Магнитные ловушки повсеместно используются в науке для удержания различных объектов и изоляции их от внешних воздействий. Этот эксперимент посвящен изучению одного из типов магнитных ловушек.
Часть A. Поле дипольной линии (5.0 баллов) Введем систему координат с началом в центре магнита и осью $Ox$, направленной вдоль вектора намагниченности магнита $\vec M$. Вектор $\vec M$ во всех точках внутри магнита одинаков и направлен как на рисунке.
Снимите зависимость $B(x)$. Проведите измерения в точках на оси $Ox$ во всем диапазоне $15~\text{мм} \leq x \leq 100~\text{мм}$. Для закрепления магнита на столе в удобном положении можно использовать опоры от подставки и клейкую массу. Пересчет напряжения в индукцию поля в этом пункте не требуется. В пределе $x \to \infty$ (т.е. в «дальнем поле») магнитное поле $B(x)$ совпадает с полем точечного магнитного диполя, однако при небольших $x$ (в «ближнем поле») справедлива другая зависимость, в которой $n$ — неизвестное положительное число: \begin{cases} B(x) \propto 1/x^n, & x \sim 1~\text{см} \quad \text{ближнее поле}\\ B(x) \propto 1/x^3, & x \to \infty \quad \text{дальнее поле} \end{cases}
Запишите точную формулу $B(x)$ для точечного магнитного диполя.
Постройте график $(-\ln B)$ от $\ln x$ для всего диапазона измеренных значений. При каком характерном $x_{crit}$ сменяется характер зависимости?
По построенному в пункте графику определите величину $n$. графику определите величину $n$. графику определите величину $n$.
Часть B. Равновесие по вертикали (5.0 баллов) Попросите дежурного выдать вам второй магнит. Соберите установку, изображенную на рисунке.  Установите подставку с магнитами на наклоняемый столик. Регулировочными винтами добейтесь горизонтальности его поверхности, контролируя ее с помощью пузырькового уровня. Подготовьте по одному отрезку длины $\approx10~\text{мм}$ грифелей каждого диаметра $d$. С помощью пинцета аккуратно положите любой из них в «желоб» между магнитами. Пронаблюдайте «левитацию», ее устойчивость, затухание различных видов колебаний. Проверьте, что колебания происходят вблизи середины магнитов, и если это не выполняется и грифель «уезжает» в сторону одной из опор, подкорректируйте наклон столика. Когда грифель остановится в положении равновесия, по шкале на одной из опор можно определить глубину $h$ (в миллиметрах), на которую он погружен относительно верхних точек магнитов. Будьте внимательны и хорошо подумайте, к какой линии шкалы относится подпись «-3».
Постройте линеаризованный график в таких координатах, чтобы по наклону графика определить намагниченность $M$ магнита (магнитный момент единицы объема). Рассчитайте численное значение величины $M$.
Измерьте зависимость $h(d)$. Укажите погрешности измерений, учитывая, что точность изготовления каждого грифеля $\Delta d = \pm 0.05~\text{мм}$. Опишите вид зависимости $h(d)$. Строить график не требуется.
В листе ответов отметьте, каким материалом является графит, в соответствии с наблюдаемыми эффектами: диамагнитным, парамагнитным или ферромагнитным. Объясните ваш выбор.  В зазоре между магнитами во всех точках на оси $Oy$ (см. рис.) магнитное поле направлено вдоль оси $Ox$ и задаётся некоторой функцией $B(y)$. Считайте известным, что в однородном магнитном поле $B$ у цилиндра (графитового грифеля) появляется намагниченность $M_\text{гр}=\cfrac{2}{\mu_0} \cfrac{\chi}{\chi + 2} B$. Поле магнитов в области нахождения грифеля можно считать однородным. Энергию грифеля, который в магнитном поле приобрел магнитный момент $\vec{m}_\text{гр}$, можно вычислить как $U=-\cfrac{1}{2}\left( \vec{m}_\text{гр} \cdot \vec B \right)$.
Выразите вертикальную силу $F(y)$, действующую на намагнитившийся грифель со стороны магнитного поля, через функцию $B(y)$ и величины $\chi$, $\mu_0$, $r$ и $l$. Выражение, содержащее другие величины, не будет засчитываться. Далее считайте известным явный вид функции $ B(y) = \cfrac{\mu_0 M R^2}{a^2} \cdot \cfrac{1-u^2}{\left( 1+u^2 \right) ^2}$, где $u=\cfrac{y}{a}$.
Получите окончательное выражение для $F(u)$ через величины $\chi$, $\mu_0$, $M$, $r$, $l$, $R$, $a$, $u$. Выражение, содержащее другие величины, не будет засчитываться.
Запишите, как выражается $u$ через измеренную величину $h$ и какое численное значение $u$ вы будете использовать в расчетах.
Часть C. Равновесие по горизонтали и горизонтальные колебания. Двугорбый потенциал (7.0 баллов) При $x=0$ и фиксированной вертикальной координате $y$ магнитное поле имеет слабую зависимость от координаты $z$. За счет этой зависимости потенциальная энергия грифеля (в расчете на единицу его массы) $U(z)$ в магнитном поле при фиксированном $y$ имеет вид «двугорбого потенциала», у которого есть провал глубины $\Delta U$ в центре и максимумы на координатах $\pm z_{max}$. При $|z|>z_{max}$ потенциал очень резко убывает. \textit{Примечание:} В этой части задачи измерения проводятся только с грифелем диаметра $d=0.5~\text{мм}$.  Используйте грифель с параметрами $d=0.5~\text{мм}$, $l\approx10~\text{мм}$. Вы можете наблюдать колебания грифеля вдоль «желоба» между магнитами, т.е. вдоль оси $Oz$.
Рассчитайте численно магнитную восприимчивость графита $\chi$ на основании измерений из части . Оцените погрешность результата методом границ. . Оцените погрешность результата методом границ. . Оцените погрешность результата методом границ.
Измерьте необходимые величины и получите зависимость $z_0(\alpha)$ для не менее 4 различных значений $\alpha$. График строить в этом пункте не требуется. Если обнаружится какая-то особенность поведения грифеля, запишите соответствующее $\alpha_{crit}$.
Оцените численно значение величины $\Delta U$ и предъявите ваши рассуждения.
В строго горизонтальном положении столика (убедитесь по положению равновесия грифеля) измерьте зависимость $T(l)$ периода колебаний от длины грифеля в максимально возможном диапазоне длин $l$. Получите не менее 10 экспериментальных точек $T(l)$. График строить в этом пункте не требуется. Запишите критические длины $l_{min}$ и $l_{max}$, при которых меняется характер наблюдаемых процессов, и опишите происходящее.
Оцените численно значение величины $z_{max}$ и предъявите ваши рассуждения. Двугорбый потенциал (в расчете на единицу массы) можно аппроксимировать многочленом 4-й степени: $U(z) \approx c_0 + c_2 z^2 + c_4 z^4$.
Опираясь на измерения $z_0(\alpha)$, проведенные в части , постройте линеаризованный график и определите численное значение величины $c_2$.
Запишите закон сохранения энергии для колебаний грифеля длины $l$ в потенциале $U(z) = c_0 + c_2 z^2 + c_4 z^4$ и получите теоретическое выражение для периода $T(l)$ малых колебаний. Середина грифеля находится в точке с координатой $z=0$.
Часть D. Затухающие колебания (3.0 балла) Затухание горизонтальных колебаний грифеля обусловлено вязкостью воздуха и токами Фуко, возникающими при его движении в неоднородном магнитном поле и взаимодействующими с этим полем. С учетом названных двух эффектов можно записать силу сопротивления движению (в расчете на единицу массы) как $F_\text{сопр}/m=-\gamma \dot z$. В этой части используйте грифель с параметрами $d=0.5~\text{мм}$, $l\approx10~\text{мм}$.
Опираясь на измерения $T(l)$, проведенные в части , постройте линеаризованный график и определите численные значения величин $c_2$ и $c_4$.
Проведите необходимые измерения затухающих колебаний, постройте линеаризованный график и рассчитайте численно значение величины $\gamma$.
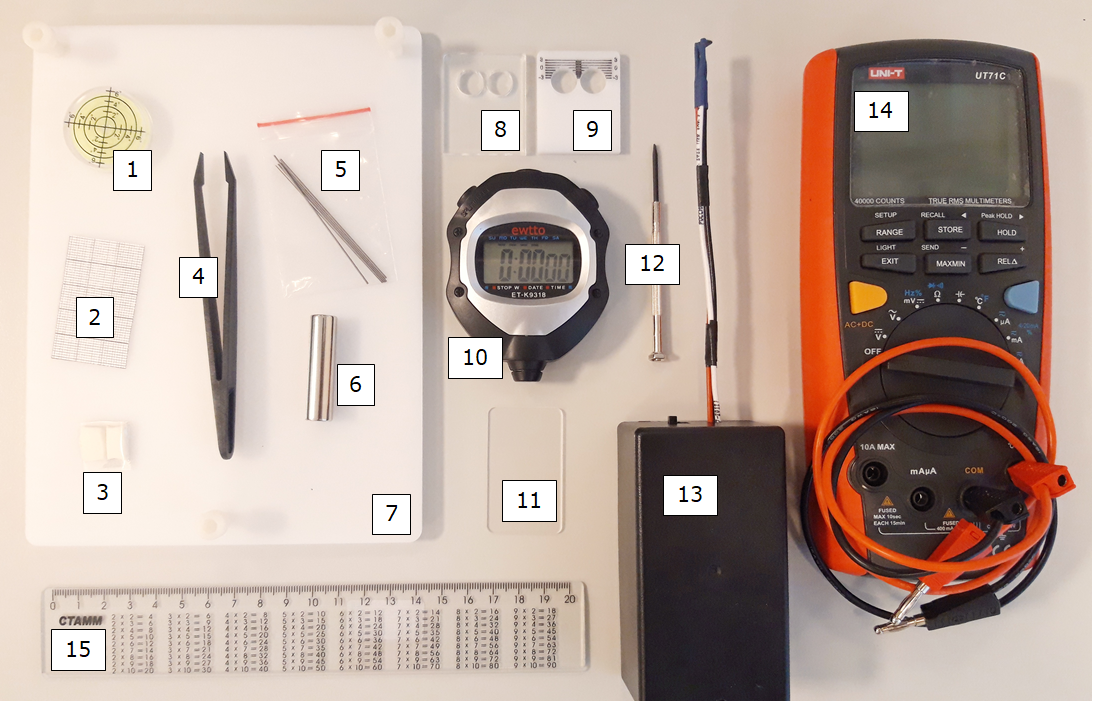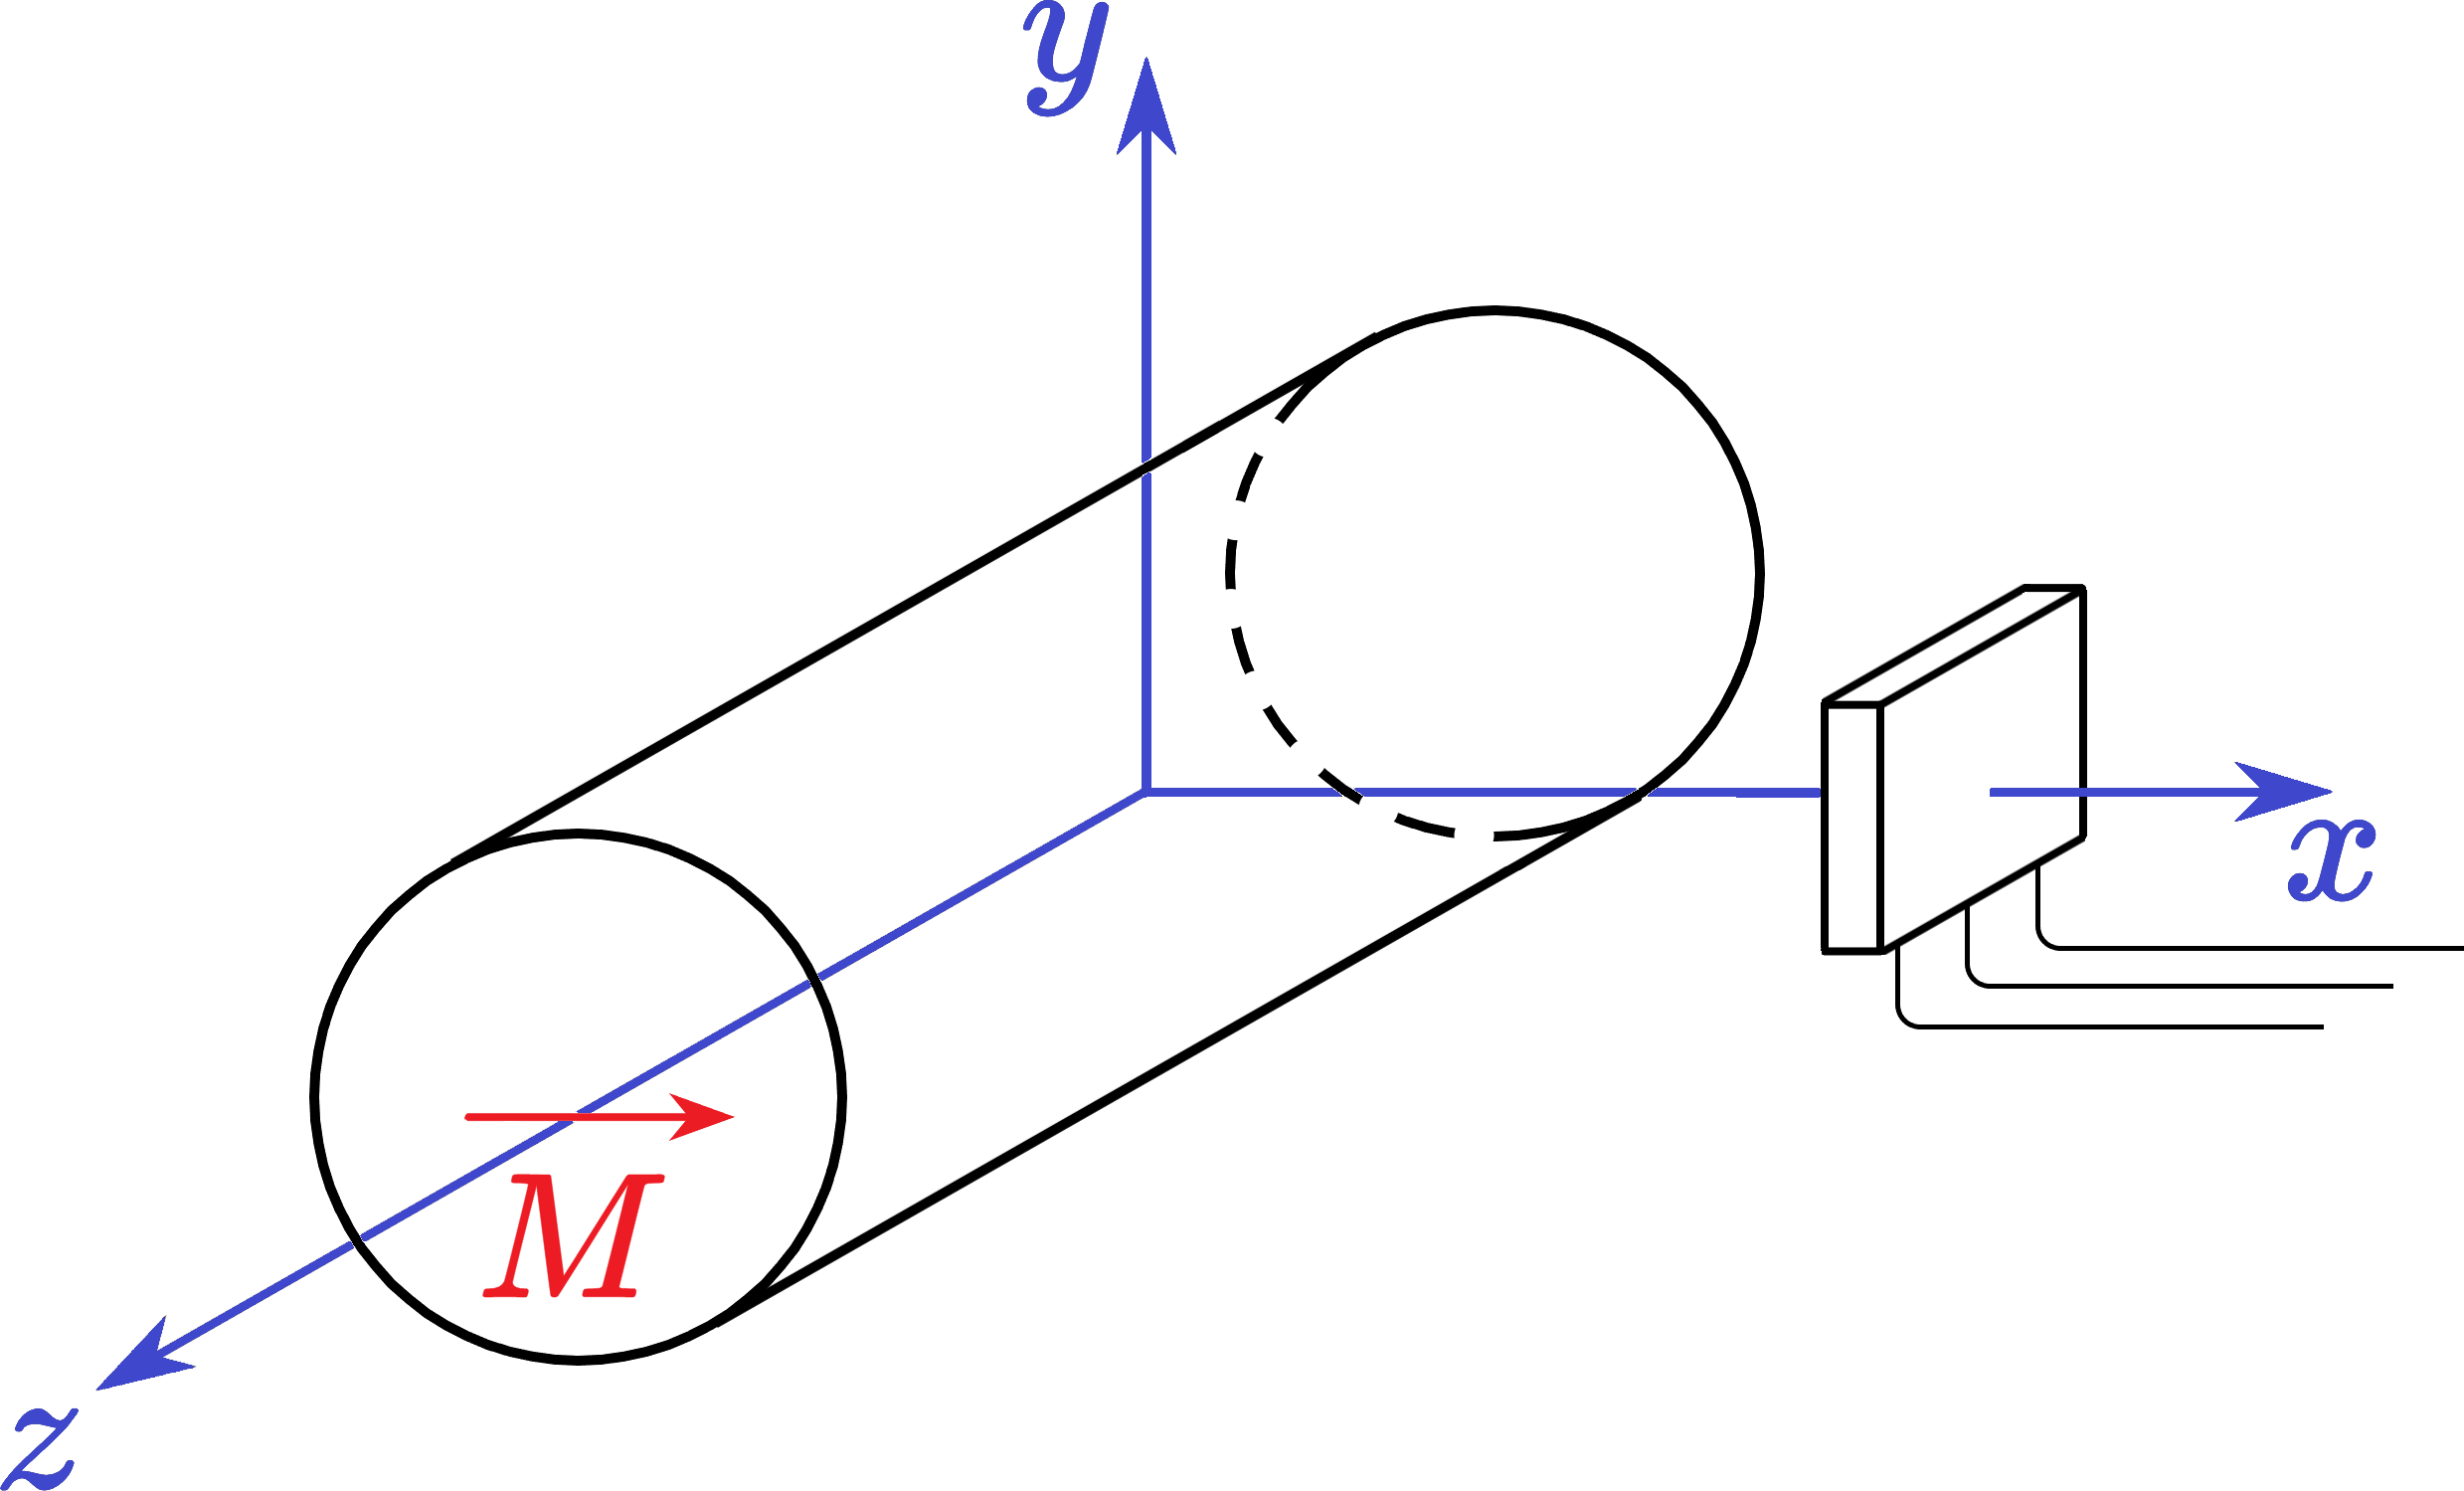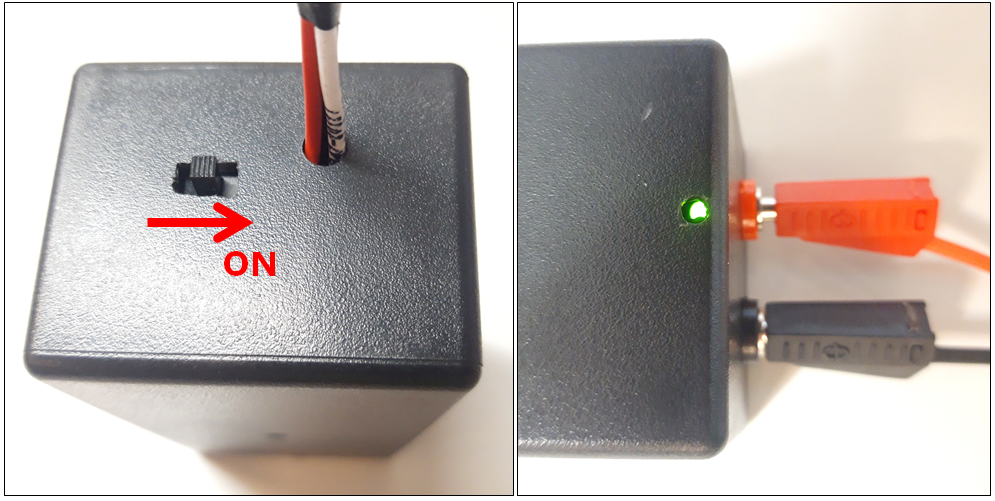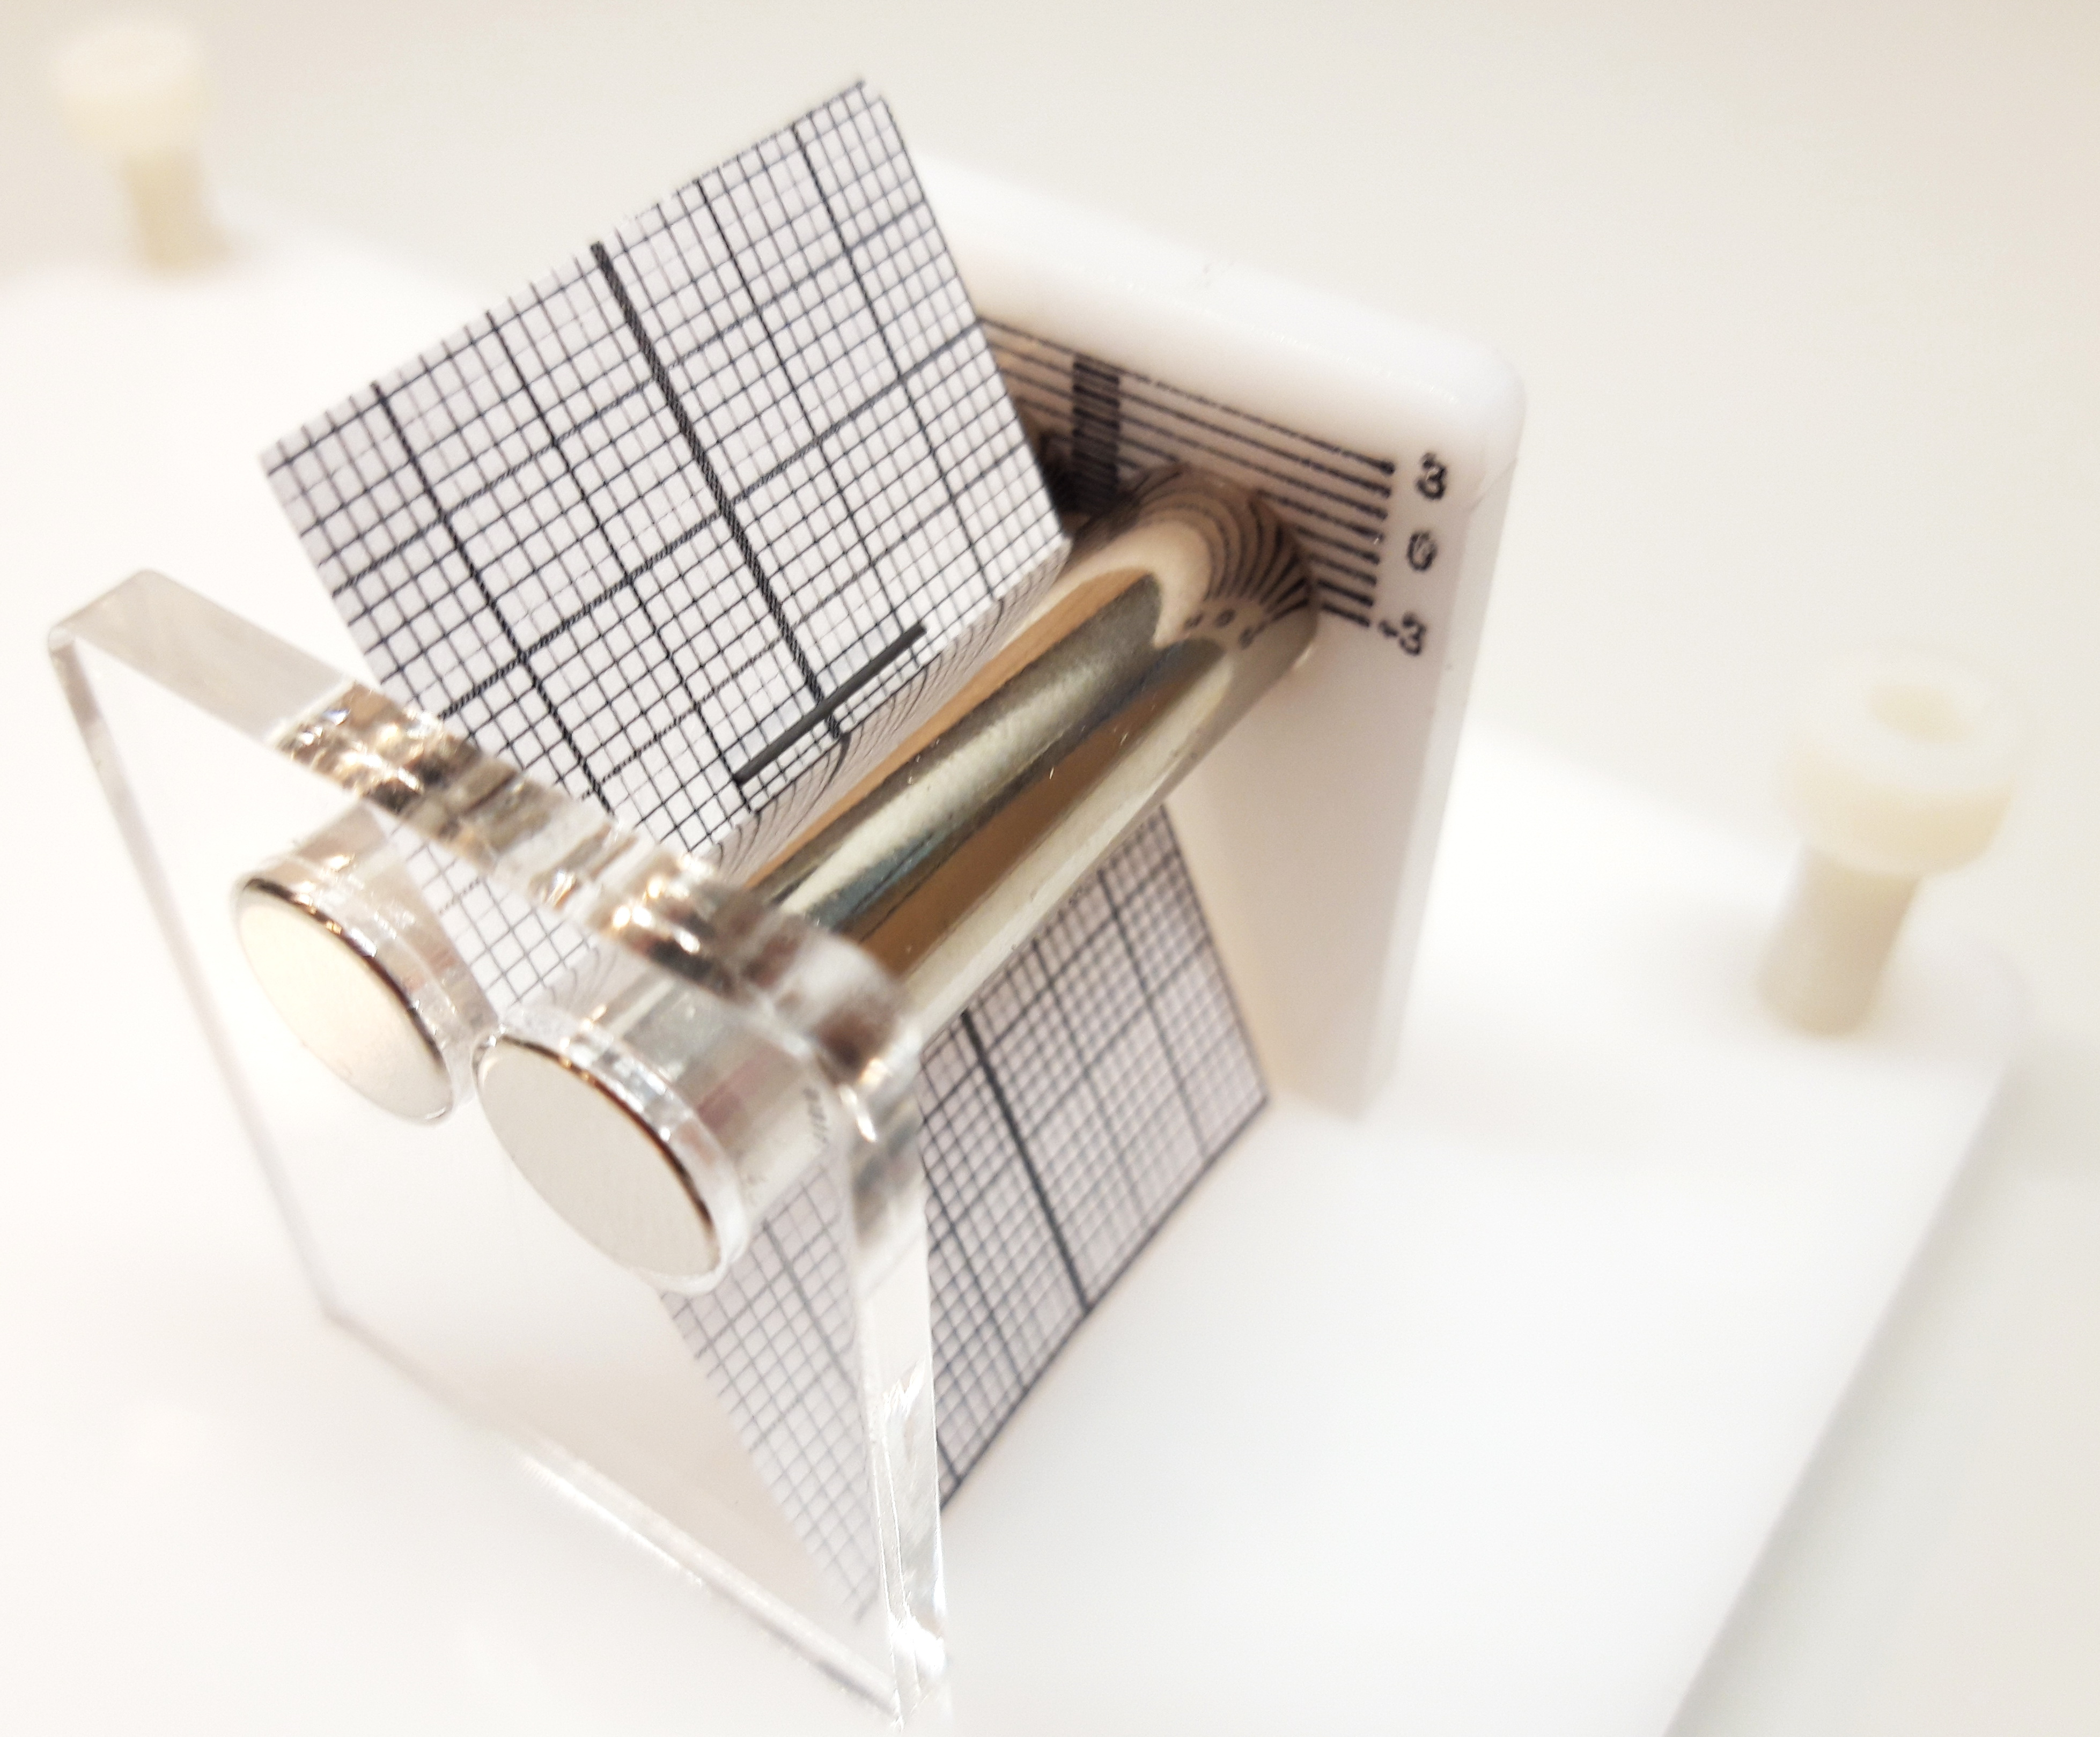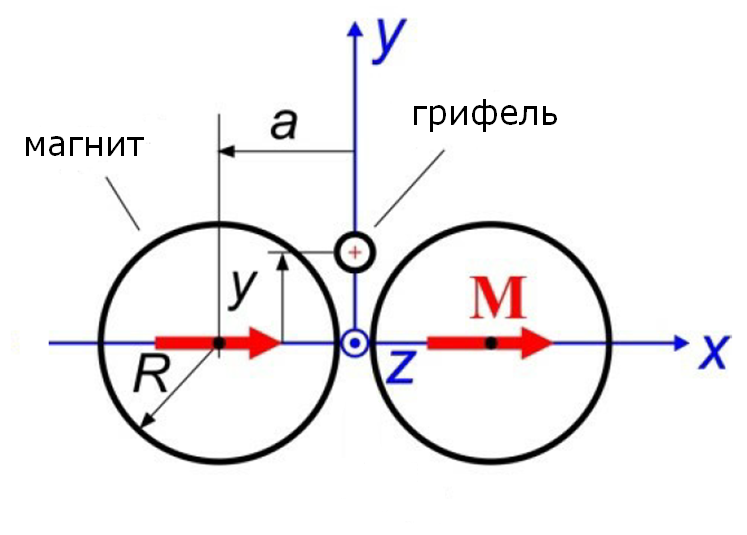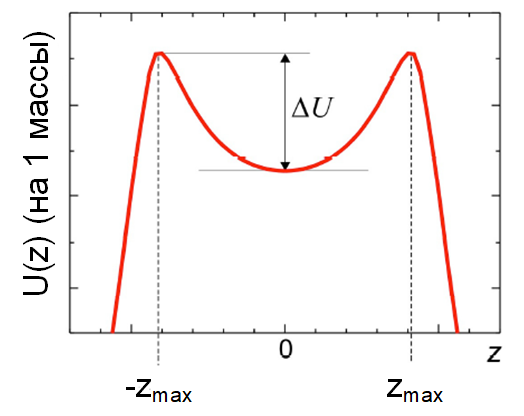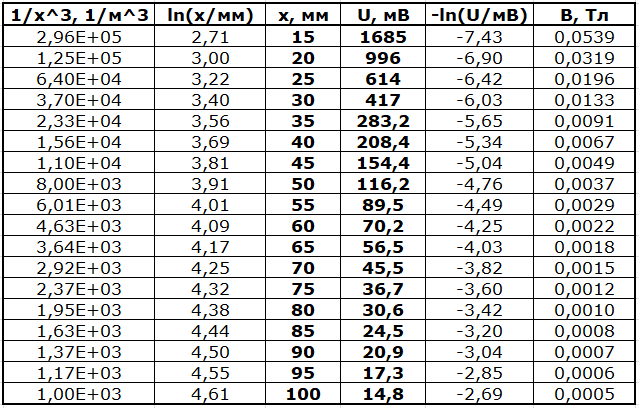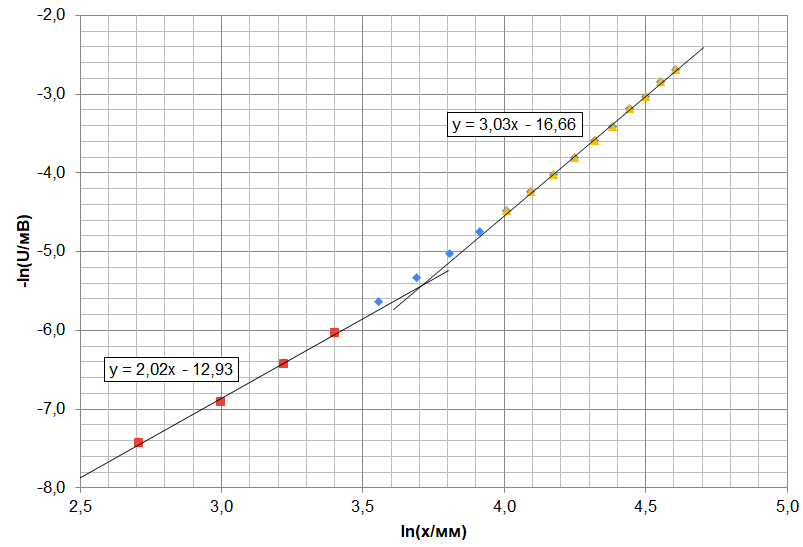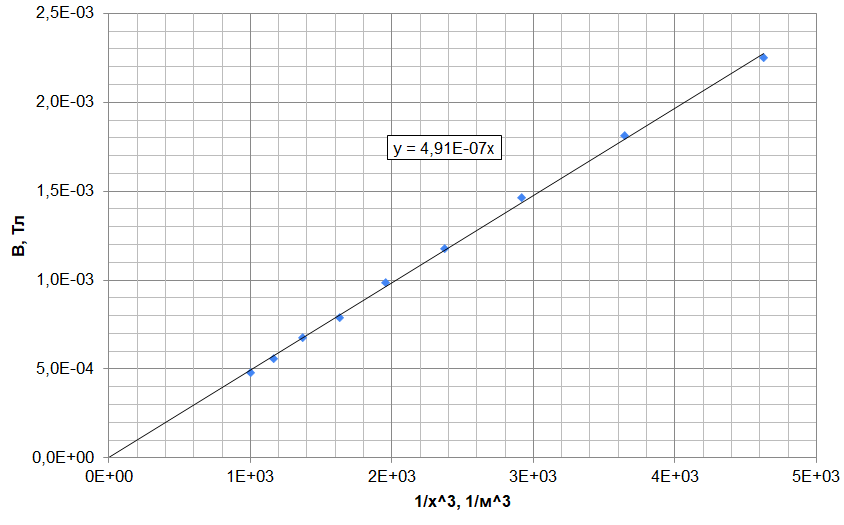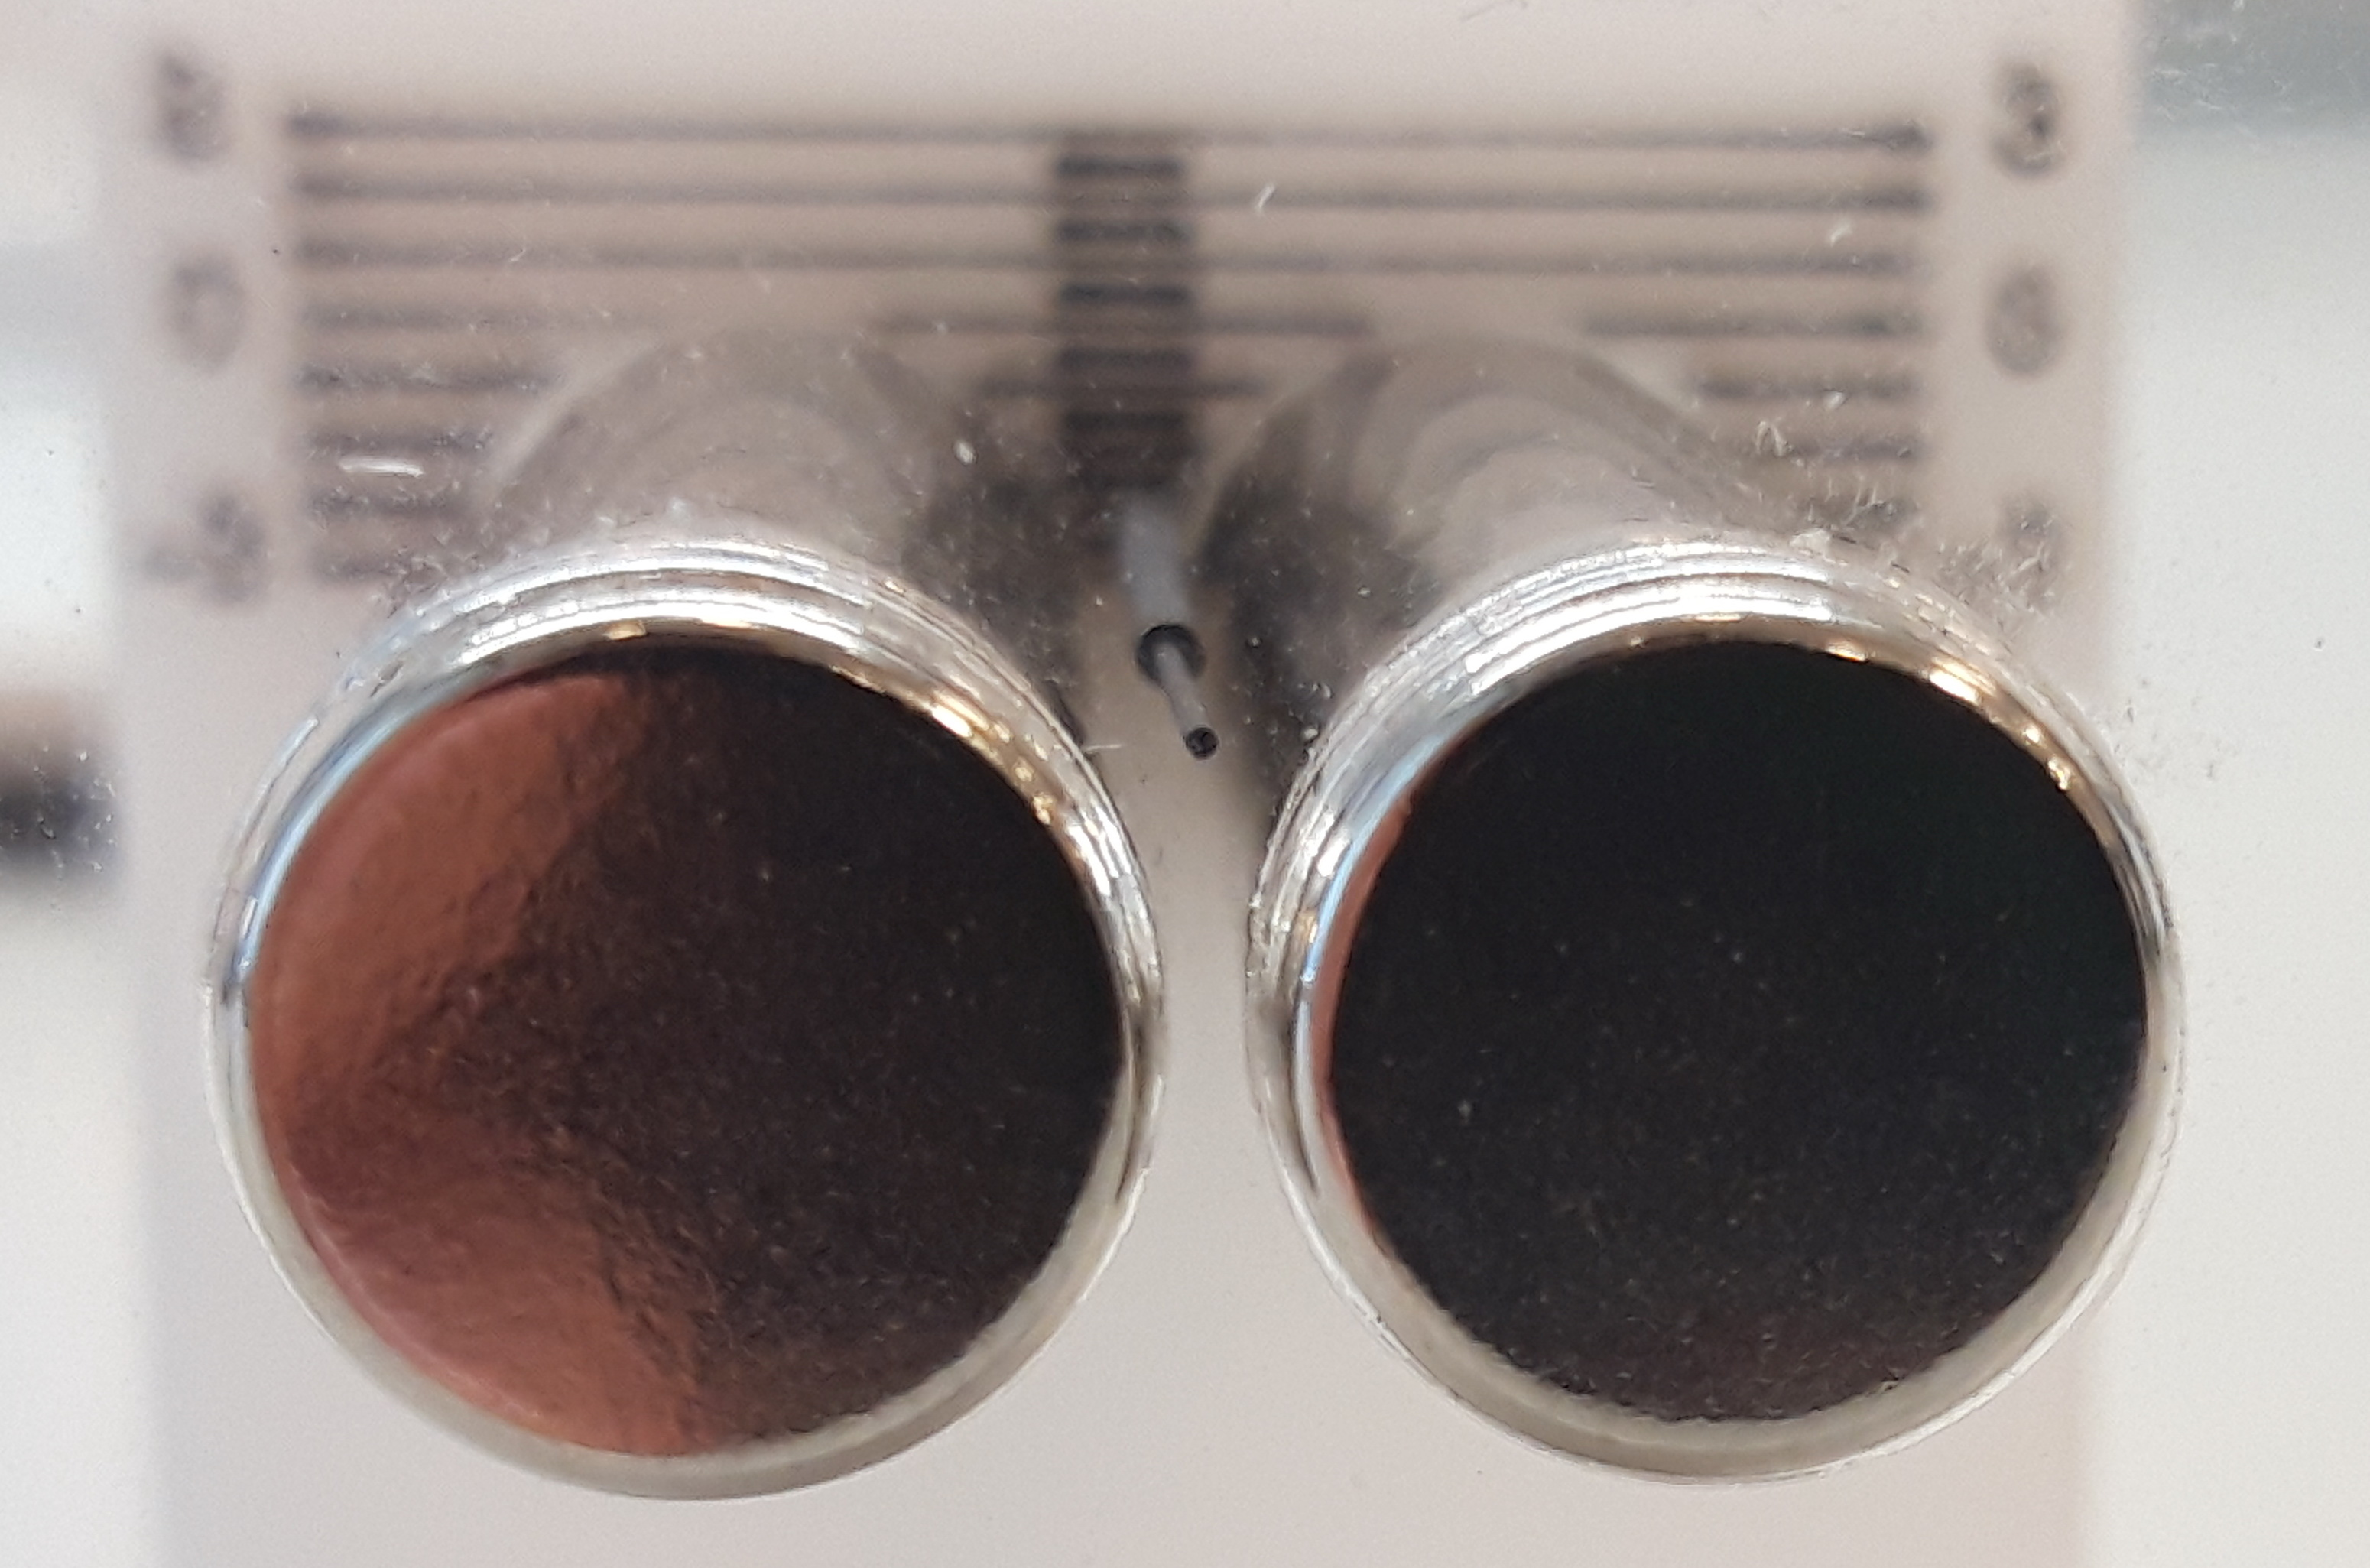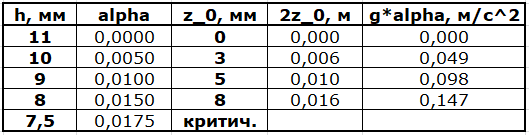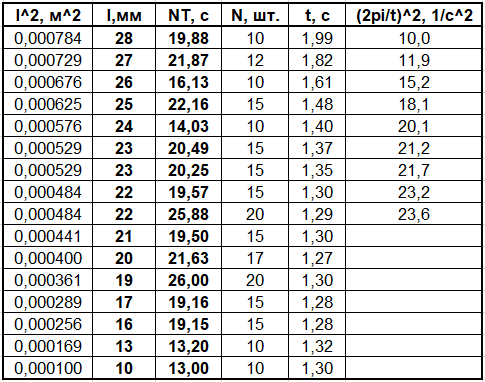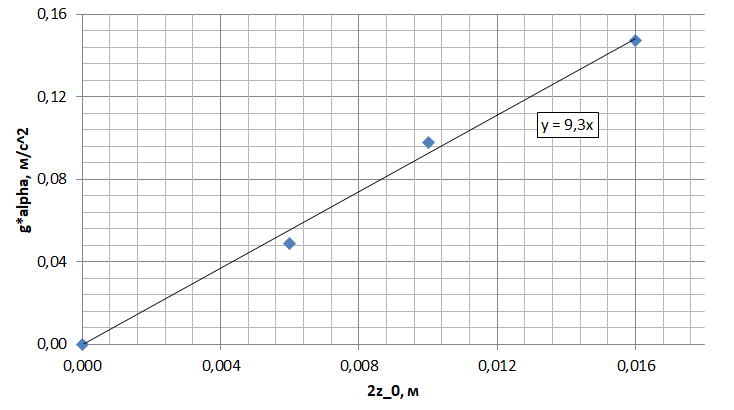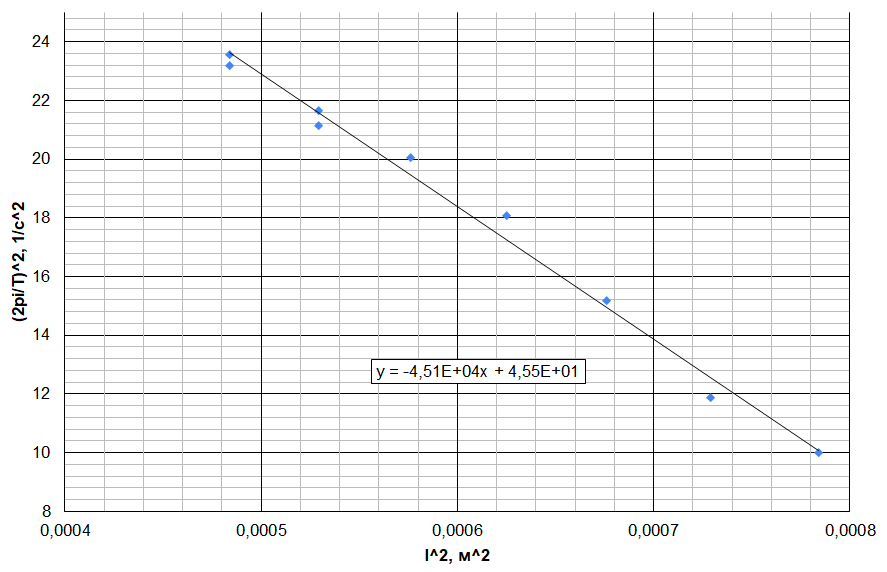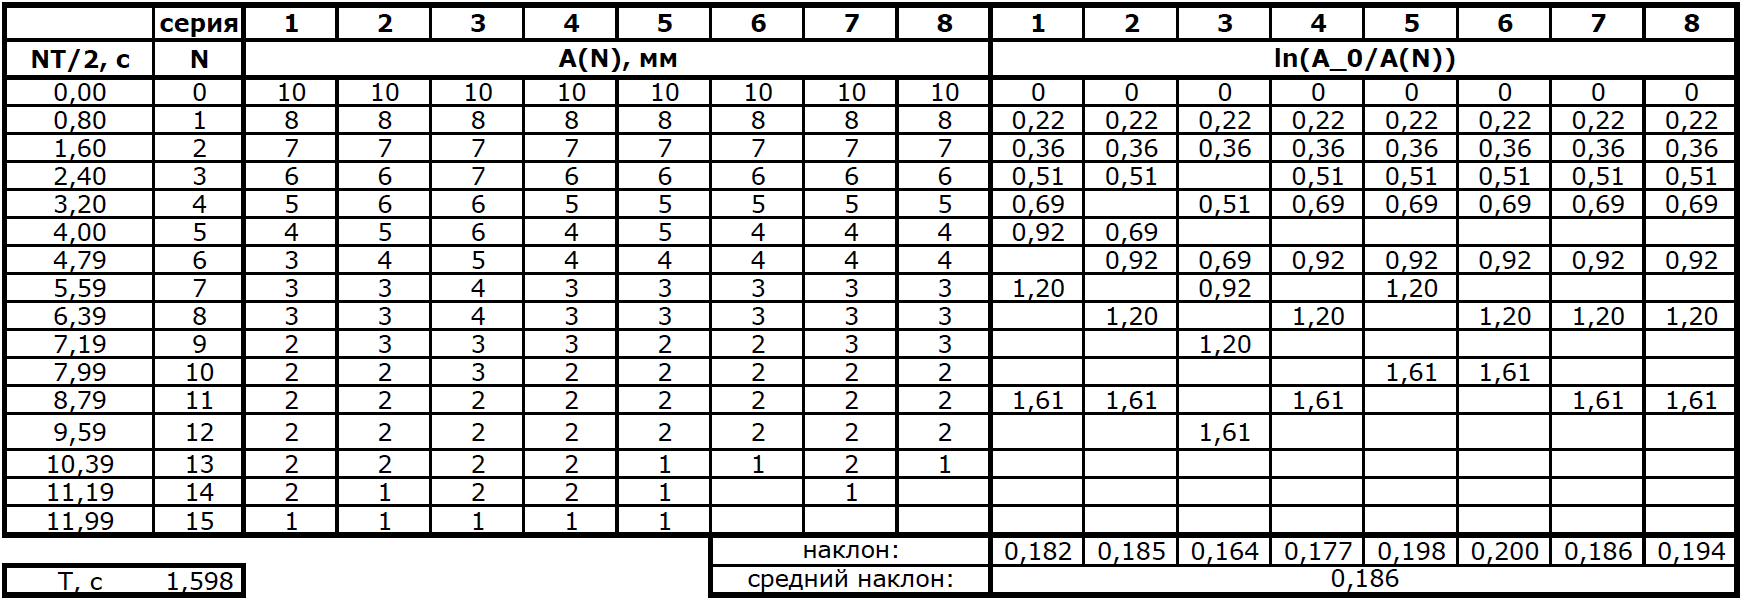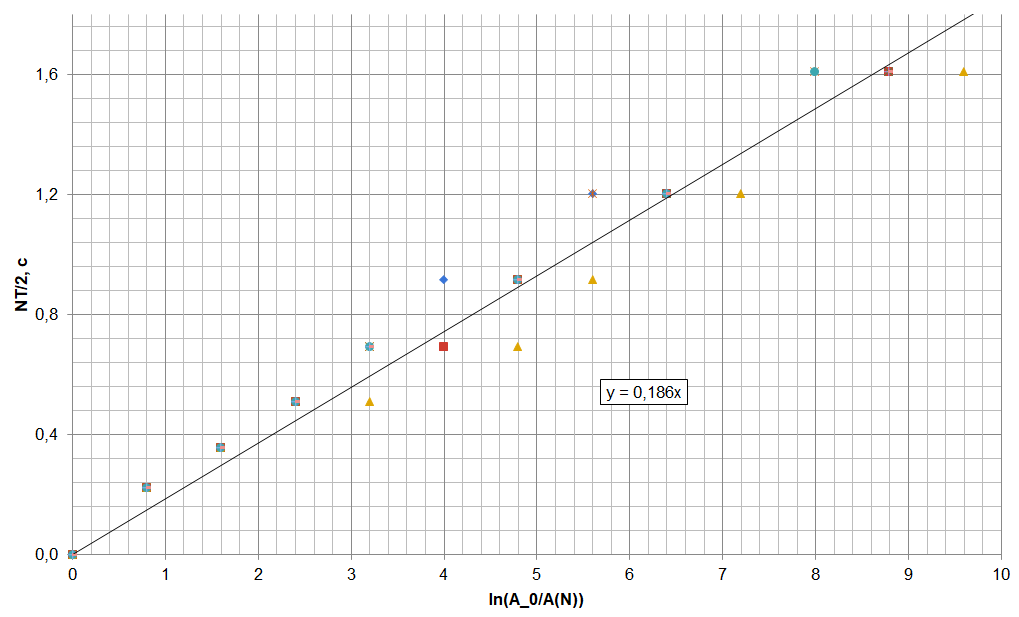
Снимите зависимость $B(x)$. Проведите измерения в точках на оси $Ox$ во всем диапазоне $15~\text{мм} \leq x \leq 100~\text{мм}$. Для закрепления магнита на столе в удобном положении можно использовать опоры от подставки и клейкую массу. Пересчет напряжения в индукцию поля в этом пункте не требуется.
Решение: Закрепим магнит в подставках и зафиксируем их на столе с помощью клейкой массы. Расположим датчик на столе на высоте магнита на некотором расстоянии от него. Поворачивая магнит вокруг своей оси, добьемся максимальных показаний вольтметра. Это будет гарантировать правильную ориентацию оси $Ox$ и ее прохождение через датчик. Снимем зависимость $U(x)$.

Запишите точную формулу $B(x)$ для точечного магнитного диполя.
Решение: Общая формула $\vec B \left(\vec r \right) = \cfrac{\mu_0}{4\pi}\cfrac{3(\vec m \cdot \vec r)\vec r - \vec m r^2}{r^5}$ в случае $\vec m \upuparrows \vec r$ упрощается до вида $B(x)=\cfrac{\mu_0}{4\pi}\cfrac{2m}{x^3}$.
Ответ: $B(x)=\cfrac{\mu_0}{4\pi}\cfrac{2m}{x^3}$

Постройте график $(-\ln B)$ от $\ln x$ для всего диапазона измеренных значений. При каком характерном $x_{crit}$ сменяется характер зависимости?
Решение: Точки графика, соответствующие $x \in [15; 30]~\text{мм}$, хорошо ложатся на прямую с коэффициентом наклона $n = 2.02 \approx 2$, точки при $x\in [55;100]~\text{мм}$ — на прямую с коэффициентом наклона $3.03 \approx 3$, как для точечного диполя. Характер зависимости меняется в окрестности $x_{crit}\approx 35~\text{мм}$.
Ответ: $x_{crit}\approx 35~\text{мм}$

По построенному в пункте A3 графику определите величину $n$.
Ответ: $n = 2.02 \approx 2$

Постройте линеаризованный график в таких координатах, чтобы по наклону графика определить намагниченность $M$ магнита (магнитный момент единицы объема). Рассчитайте численное значение величины $M$.
Решение: Используя чувствительность датчика $k = 31.25~\text{В}/\text{Тл}$, рассчитаем значения поля $B$. Построим график при больших $x\geq60~\text{мм}$, где на предыдущем графике видно, что точки хорошо ложатся на вторую прямую. Коэффициент наклона $\beta$ графика $B$ от $1/x^3$, исходя из теоретической формулы, равен $\beta= \cfrac{\mu_0 m}{2\pi} = \cfrac{\mu_0 \pi R^2 L}{2\pi} = \cfrac{\mu_0 MR^2 L}{2}$. По графику определяем $\beta=4.91 \cdot 10^{-7}$, откуда $M=\cfrac{2\beta}{\mu_0 R^2 L}=7.81\cdot10^5~\text{А}/\text{м}$.
Ответ: $M=\cfrac{2\beta}{\mu_0 R^2 L}=7.81\cdot10^5~\text{А}/\text{м}$

Измерьте зависимость $h(d)$. Укажите погрешности измерений, учитывая, что точность изготовления каждого грифеля $\Delta d = \pm 0.05~\text{мм}$. Опишите вид зависимости $h(d)$. Строить график не требуется.
Решение: Измерения $h$ для всех четырех доступных $d$ дают одинаковый результат, определяемый очень грубо из-за большой относительной погрешности: $h(d)=(2.5 \pm 0.5)~\text{мм}$. В пределах точности измерений зависимость от $d$ отсутствует. Для иллюстрации того, что $h$ не зависит от $d$, можем уложить в «желоб» несколько разных грифелей друг за другом и убедиться, что они выстраиваются в одну линию.
Ответ: $h(d)=(2.5 \pm 0.5)~\text{мм} \approx const$

В листе ответов отметьте, каким материалом является графит, в соответствии с наблюдаемыми эффектами: диамагнитным, парамагнитным или ферромагнитным. Объясните ваш выбор.
Решение: Грифель намагничивается в поле магнитов и отталкивается от них, стремясь переместиться в положение с меньшим значением поля магнитов $B$. Значит, графит - диамагнетик.
Ответ: Графит - диамагнетик.

Выразите вертикальную силу $F(y)$, действующую на намагнитившийся грифель со стороны магнитного поля, через функцию $B(y)$ и величины $\chi$, $\mu_0$, $r$ и $l$. Выражение, содержащее другие величины, не будет засчитываться.
Решение: $F = -\cfrac{dU}{dy} = -\cfrac{d \left( -\cfrac{1}{2}(\vec m \cdot \vec B) \right)}{dy} = \cfrac{1}{2} \cfrac{2}{\mu_0} \cfrac{\chi}{\chi + 2} \pi r^2 l \cdot \cfrac{d}{dy} B^2 (y)$
Ответ: $F(y) = \cfrac{\pi r^2l}{\mu_0} \cfrac{\chi}{\chi+2} \cdot \cfrac{d}{dy} B^2 (y)$

Получите окончательное выражение для $F(u)$ через величины $\chi$, $\mu_0$, $M$, $r$, $l$, $R$, $a$, $u$. Выражение, содержащее другие величины, не будет засчитываться.
Решение: Подставляем в полученную формулу $F(y)$ явный вид функции $ B(y) = \cfrac{\mu_0 M R^2}{a^2} \cdot \cfrac{1-u^2}{\left( 1+u^2 \right) ^2}$, где $u=\cfrac{y}{a}$. Для взятия производной удобно записать $ \cfrac{d}{dy} B^2 (y) = \cfrac{du}{dy} \cdot \cfrac{d}{du} B^2 (u) = \cfrac{1}{R} \cdot \cfrac{d}{du} B^2 (u) = \cfrac{1}{R} \cdot \cfrac{4u(1-u^2)(3-u^2)}{(1+u^2)^5}$. Приходим к окончательному ответу:
Ответ: $F(u)=-\cfrac{\chi}{\chi+2} \cfrac{\pi r^2l \mu_0 M^2R^4}{a^5} \cfrac{4u(1-u^2)(3-u^2)}{(1+u^2)^5}$

Запишите, как выражается $u$ через измеренную величину $h$ и какое численное значение $u$ вы будете использовать в расчетах.
Ответ: $u=\cfrac{R-h}{a}=0.435$

Рассчитайте численно магнитную восприимчивость графита $\chi$ на основании измерений из части B1 . Оцените погрешность результата методом границ.
Решение: В положении равновесия грифеля (при измеренном $h$) можно записать, что сумма сил вдоль вертикальной оси равна нулю: $$F(u)-m_0g = -\cfrac{\chi}{\chi+2} \cfrac{\pi r^2l \mu_0 M^2R^4}{a^5} \cfrac{4u(1-u^2)(3-u^2)}{(1+u^2)^5} - m_0 g = 0,$$ где $m_0 = \rho \pi r^2 l$. Видно, что $r$ сокращается, поэтому теоретически подтверждается, что положение равновесия $h$, косвенно входящее в эту формулу, не зависит от диаметра грифеля $d$. Подставляя $u=0.435$, $M=7.81\cdot10^5~\text{А}/\text{м}$ и приведенные в условии величины, получаем отрицательное численное значение $\chi=-2.6\cdot 10^{-4} < 0$, что соответствует диамагнитному материалу. Для оценки погрешности можно воспользоваться методом границ и подставить $h_{min} = 2.0~\text{мм}$ и $h_{max}=3.0~\text{мм}$. С учетом значений $\chi$, получающихся при таких $h$, можно записать:
Ответ: $\chi=(-2.6\pm0.7)\cdot 10^{-4}$

Измерьте необходимые величины и получите зависимость $z_0(\alpha)$ для не менее 4 различных значений $\alpha$. График строить в этом пункте не требуется. Если обнаружится какая-то особенность поведения грифеля, запишите соответствующее $\alpha_{crit}$.
Решение: Будем наклонять столик, закручивая один из опорных винтов. Измерив высоту, на которой оказывается ближайший к этому винту край столика, найдем соответствующий наклон столика $\alpha=\cfrac{|h_{\alpha}-h_{\alpha=0}|}{\approx 20~\text{см}}$. По мере наклона столика положение равновесия грифеля постепенно смещается к расположенной ниже по склону опоре. При $\alpha_{crit}\approx0.0175~\text{радиан}$ положение равновесия исчезает, грифель перестает колебаться и упирается одним из концов в опору подставки для магнитов.
Ответ: $\alpha_{crit}\approx0.0175~\text{радиан}$

Оцените численно значение величины $\Delta U$ и предъявите ваши рассуждения.
Решение: При наклоне $\alpha_{crit}$ разность удельных потенциальных энергий в магнитном поле между точками $z=0$ и, например, $z_0(\alpha_{crit})$, компенсируется разностью удельных потенциальных энергий в поле тяжести. В результате «провал» потенциала исчезает, положение равновесия более не существует, и грифель переходит в положение минимального суммарного потенциала — возле опоры. Таким образом, можно оценить $\Delta U \sim g\alpha_{crit}z_0(\alpha_{crit}) = 1.4~\text{мДж}/\text{кг}$, где $z_0(\alpha_{crit}$ - последнее измеренное положение равновесия перед улётом грифеля к опоре. Более точная оценка — через вычисленную в пункте C4 величину $z_{max}=14~\text{мм}$ — положение «горба» потенциала: $\Delta U \sim g\alpha_{crit}z_{max} = 2.4~\text{мДж}/\text{кг}$.
Ответ: $\Delta U =2.4~\text{мДж}/\text{кг}$

В строго горизонтальном положении столика (убедитесь по положению равновесия грифеля) измерьте зависимость $T(l)$ периода колебаний от длины грифеля в максимально возможном диапазоне длин $l$. Получите не менее 10 экспериментальных точек $T(l)$. График строить в этом пункте не требуется.   Запишите критические длины $l_{min}$ и $l_{max}$, при которых меняется характер наблюдаемых процессов, и опишите происходящее.
Решение: Для повышения точности определения $T$ будем измерять величину $NT$ - суммарное время $N$ колебаний. Разумно выбирать $N\sim10...20$, потому что при $N>20$ колебания практически незаметны из-за вякзости, и финальные колебания почти невозможно измерить.
Ответ: $l_{min} =8~\text{мм}$ — грифель висит криво или встает поперек магнитов. $l_{max} =28~\text{мм}$ — грифель выскакивает из положения равновесия и врезается в опору подставки.

Оцените численно значение величины $z_{max}$ и предъявите ваши рассуждения.
Решение: При длинах больше $l_{max} =28~\text{мм}$ положение устойчивого равновесия исчезает. Это происходит потому, что концы грифеля оказываются на участках очень резко убывающего потенциала магнитного поля, и при смещениях грифеля энергетически выгодным оказывается полный уход грифеля из положения равновесия в сторону одной из опор.
Ответ: $z_{max} =\cfrac{l_{max}}{2}=14~\text{мм}$

Опираясь на измерения $z_0(\alpha)$, проведенные в части C1 , постройте линеаризованный график и определите численное значение величины $c_2$.
Решение: Суммарная потенциальная энергия за счет магнитного и гравитационного полей равна $U_{\text{полн}}(z) \approx c_0+c_2z^2+g\alpha z$. Поправкой $c_4z^4$ здесь можно пренебречь, как уже обсуждалось ранее. Это пренебрежение оправдывается также линейностью получившегося линеаризованного графика. Положение равновесия — минимум суммарной потенциальной энергии: $\cfrac{dU_{\text{полн}}}{dz} \Bigg|_{z_0} \approx 2c_2z_0 + g \alpha = 0$. Для линеаризации можно построить график $g \alpha$ от $2z_0$, тогда $c_2$ будет его коэффициентом наклона.
Ответ: $c_2 =9.3~1/\text{с}^2$

Запишите закон сохранения энергии для колебаний грифеля длины $l$ в потенциале $U(z) = c_0 + c_2 z^2 + c_4 z^4$ и получите теоретическое выражение для периода $T(l)$ малых колебаний. Середина грифеля находится в точке с координатой $z=0$.
Решение: Пусть грифель смещен относительно положения равновесия на небольшое расстояние $\Delta z$. Изменение его потенциальной энергии в магнитном поле по сравнению с положением равновесия равно $$\Delta W = \rho \pi r^2 \Delta z \left(U\left(-\cfrac{l}{2}+\cfrac{\Delta z}{2}\right) - U\left(\cfrac{l}{2}+\cfrac{\Delta z}{2}\right) \right) =\rho \pi r^2 \Delta z \cdot \left( \cfrac{dU}{dz} \Bigg|_{z=l/2} \cdot \Delta z\right)=$$ $$= \rho \pi r^2 (\Delta z)^2 \cdot (2c_2z+4c_4z^3)\Big|_{z=l/2}=\cfrac{\rho \pi r^2 l (\Delta z)^2}{2}\cdot (2c_2+c_4l^2) $$. Кинетическая энергия грифеля при этом равна $K=\cfrac{\rho \pi r^2 l \cdot \dot{(\Delta z)}^2}{2}$. Из закона сохранения энергии следует $dW+dK=0$: $$\cfrac{\rho \pi r^2 l\cdot 2(\Delta z) \dot{(\Delta z)}}{2}\cdot (2c_2+c_4l^2) + \cfrac{\rho \pi r^2 l \cdot 2\dot{(\Delta z)}\ddot{(\Delta z)}}{2}=0.$$ Это выражение можно сократить на $\rho \pi r^2 l\cdot \dot{(\Delta z)}$, останется: $$\ddot{(\Delta z)}=-(2c_2+c_4l^2) \cdot (\Delta z).$$ Отсюда период колебаний:
Ответ: $T(l)=\cfrac{2\pi}{\sqrt{2c_2+c_4l^2}}$

Опираясь на измерения $T(l)$, проведенные в части C3 , постройте линеаризованный график и определите численные значения величин $c_2$ и $c_4$.
Решение: Для линеаризации зависимости при больших длинах $22~\text{мм} \leq l \leq28~\text{мм}$, где проявляется поправка $c_4 z^4$ и период существенно зависит от $l$, построим зависимость $\left( \cfrac{2\pi}{T} \right) ^2$ от $l^2$. Коэффициент наклона графика будет равен $c_4$, а свободный член $2c_2$.
Ответ: $c_2 = 23~1/\text{с}^2$, $c_4 = -4.51\cdot 10^4~\cfrac{1}{\text{м}^2 \text{с}^2}$

Проведите необходимые измерения затухающих колебаний, постройте линеаризованный график и рассчитайте численно значение величины $\gamma$.
Решение: Если сила сопротивления определяется выражением $F_{\text{сопр}}/m = -\gamma \dot z$, то уравнение колебаний записывается в виде $\ddot z + \gamma \dot z + \omega_0^2 z = 0$. Решение этого уравнения — гармонические колебания с амплитудой, затухающей со временем как $A(t)=A_0 e^{-\cfrac{\gamma}{2}t}$. Амплитуда зависит от номера колебания: $A(N)=A_0 e^{-\cfrac{\gamma}{2}NT}$. Для линеаризации можно построить зависимость $\ln\left(\cfrac{A_0}{A(N)}\right)$ от $\cfrac{NT}{2}$, коэффициент ее наклона будет равен $\gamma$. Измерим период колебаний, проведя несколько серий по 10...15 колебаний: $T=1.598~\text{с}$. Запустим затухающие колебания, отклонив грифель от положения равновесия. Будем записывать все последовательные значения амплитуды, наблюдая их по вставленному в зазор между магнитами фрагменту миллиметровки. Проведем несколько таких "запусков", нанося соответствующие серии точек на линеаризованный график. Если примерно одинаковые амплитуды были у разных номеров колебаний, то на графике отметим только средний из номеров. Усредняя наклоны линейных графиков, получившихся для разных серий измерений, получаем среднее значение $\gamma \approx 0.19~1/\text{с}$.
Ответ: $\gamma=0.19~1/\text{с}$
Темы:
E, Электромагнетизм, Сборы XY, X, Магнитное поле, Заимствование, 2023, Потенциальная энергия